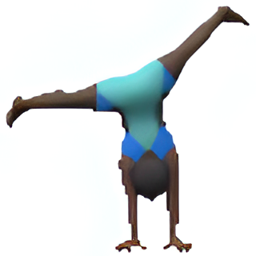
Name: person doing cartwheel
Emoji: 🤸🏿
Group: People & Body
Sub-group: person-sport